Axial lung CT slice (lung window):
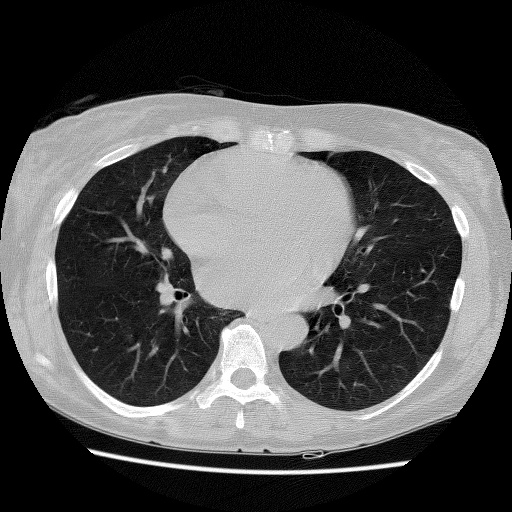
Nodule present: no